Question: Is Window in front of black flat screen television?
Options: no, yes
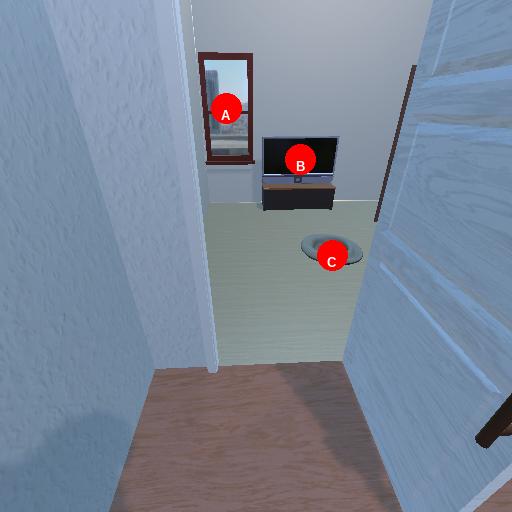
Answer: no